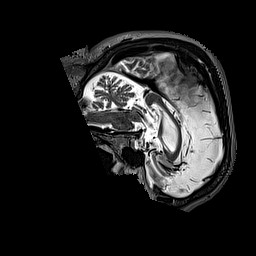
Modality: T2w
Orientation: sagittal
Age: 57
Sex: male
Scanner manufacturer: siemens
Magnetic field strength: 3 T
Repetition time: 3.2 s
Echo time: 0.567 s